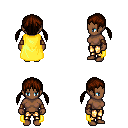
a pixel art fantasy rpg character, female body template, human, dark skin, yellow cape, gold greaves, brown twin-tailed hairstyle, cloth bracers, four views (front, back, left, right), 2x2 character sprite sheet, small pixel art, hard edges, no anti-aliasing